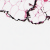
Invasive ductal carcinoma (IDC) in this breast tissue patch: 0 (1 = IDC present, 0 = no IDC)